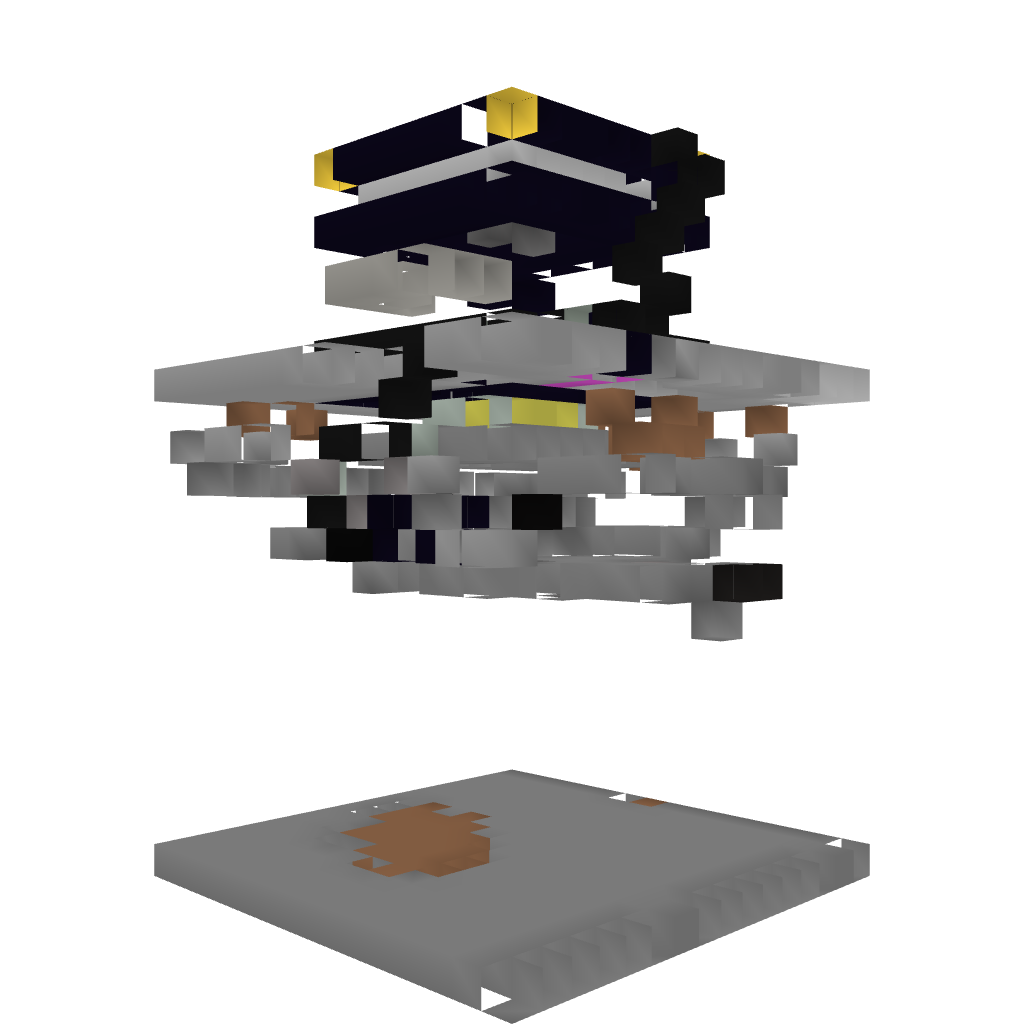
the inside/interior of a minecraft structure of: Automatic player cannon